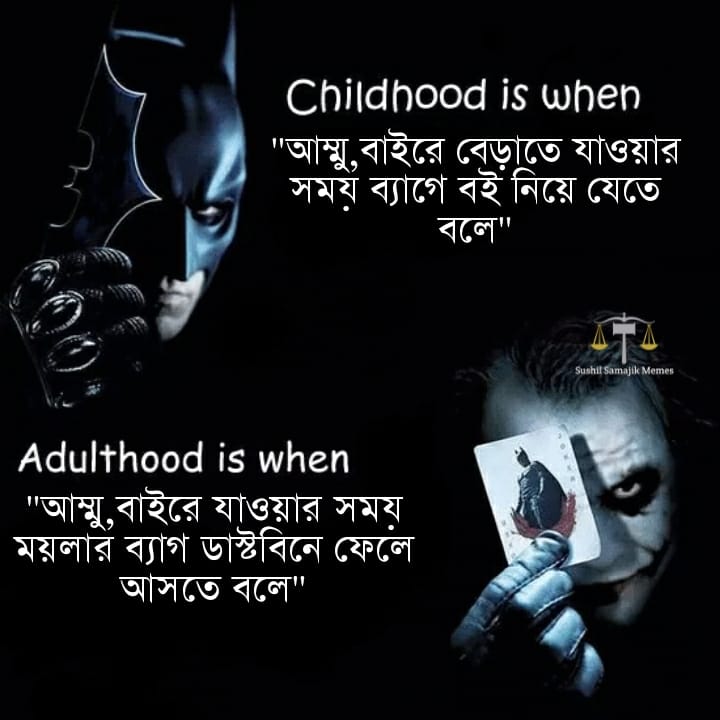
Caption: Childhood is when   " আম্মু বাইরে বেড়াতে যাওয়ার সময় ব্যাগে বই নিয়ে যেতে বলে "      Adulthood is when   " আম্মু , বাইরে যাওয়ার সময় ময়লার ব্যাগ ডাস্টবিনে ফেলে আসতে বলে "
Label: non-hate